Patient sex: F
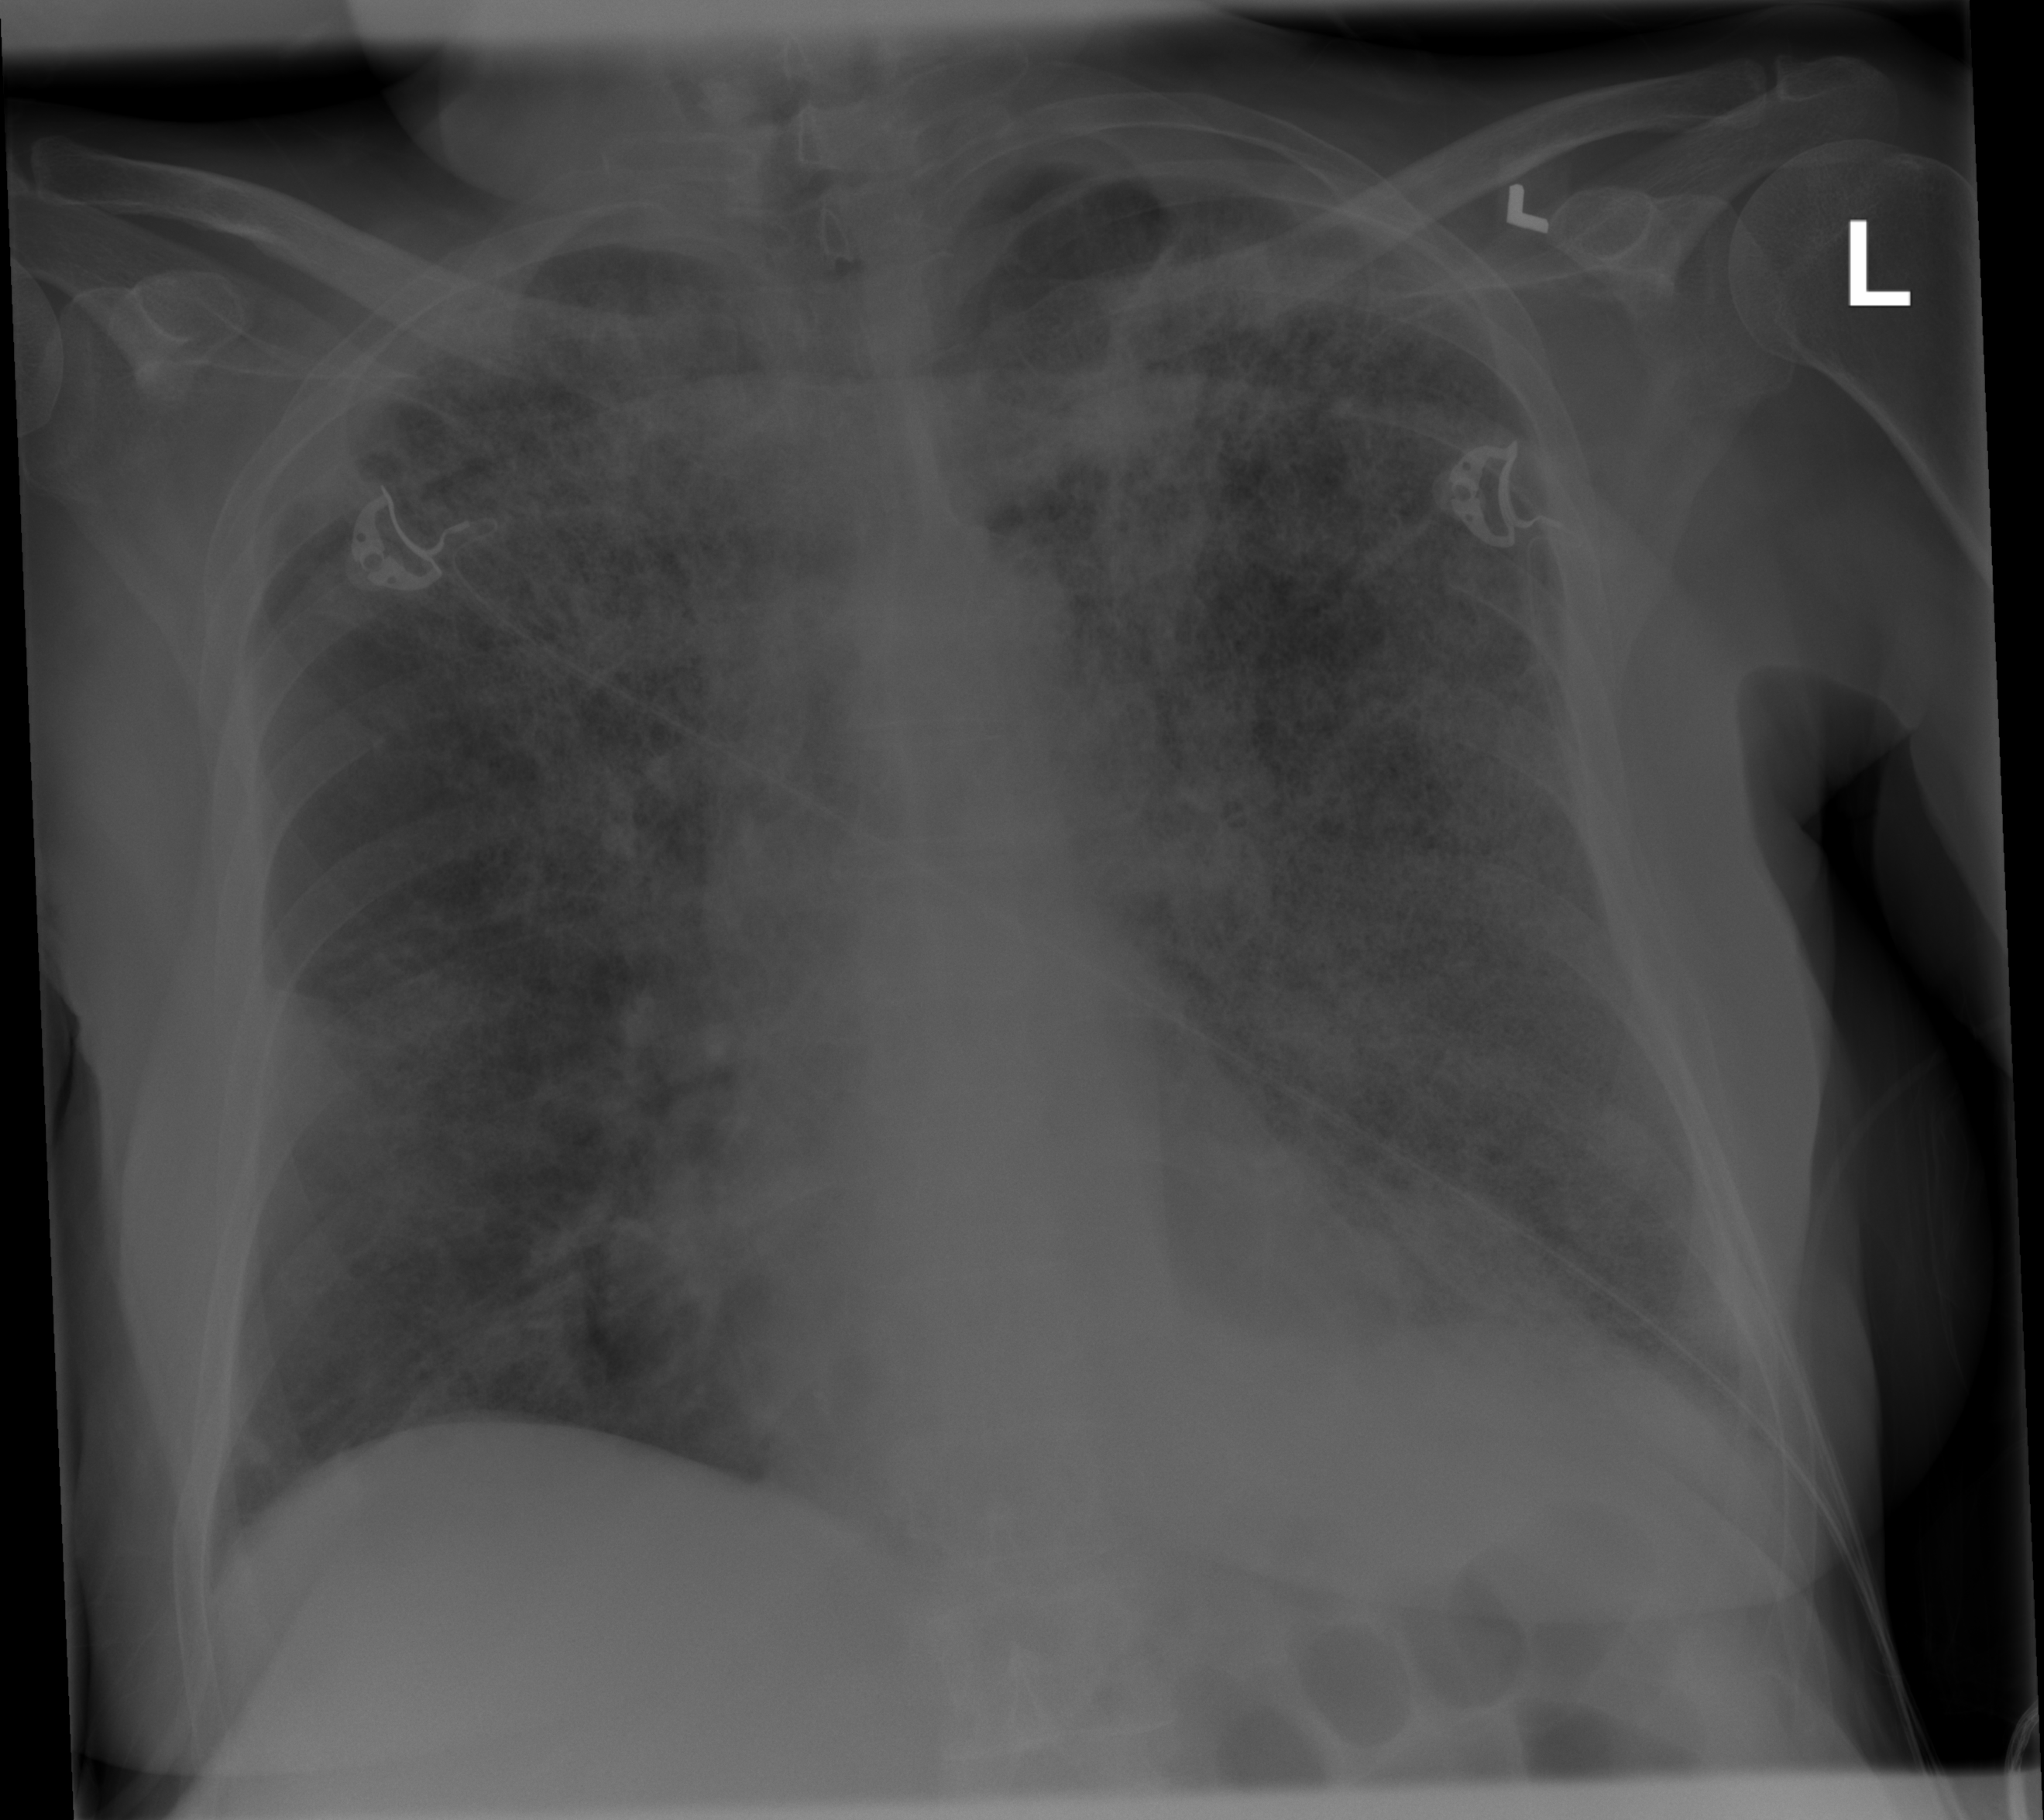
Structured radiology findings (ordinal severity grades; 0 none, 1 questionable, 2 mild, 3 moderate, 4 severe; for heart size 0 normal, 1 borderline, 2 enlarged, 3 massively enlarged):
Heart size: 0
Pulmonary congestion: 0
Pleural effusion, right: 0
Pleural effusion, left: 2
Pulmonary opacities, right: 3
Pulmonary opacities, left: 3
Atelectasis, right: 2
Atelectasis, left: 2